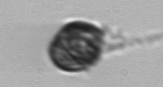
Label: Dinophyceae